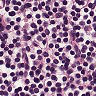
Metastatic tissue present: no